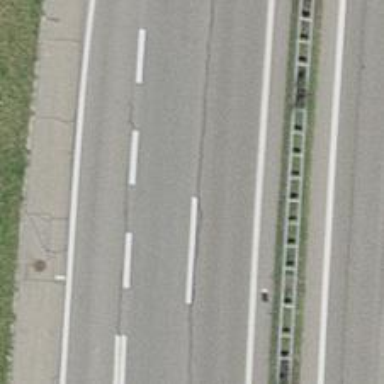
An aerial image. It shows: Motorway junction.